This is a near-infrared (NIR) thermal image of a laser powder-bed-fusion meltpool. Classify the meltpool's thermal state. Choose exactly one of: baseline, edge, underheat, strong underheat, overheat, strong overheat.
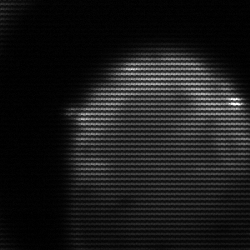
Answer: edge